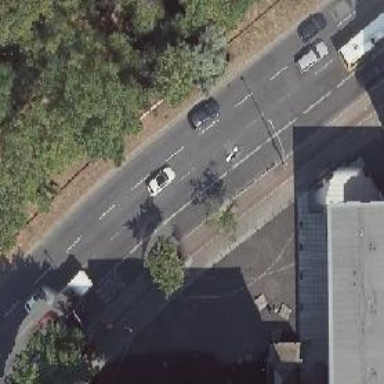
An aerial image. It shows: Sidewalk along the footway.